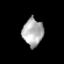
Tissue: prostate
Cell type: T cells
Senescence score: 0.2918
Nuclear area (px): 557
Mean DAPI intensity: 173.598